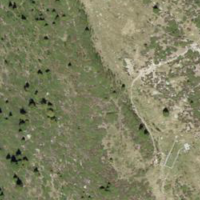
EUNIS habitat code: 23
Species observed at this site:
Silene acaulis